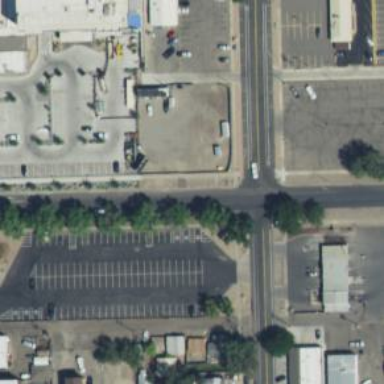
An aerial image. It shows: Parking space.